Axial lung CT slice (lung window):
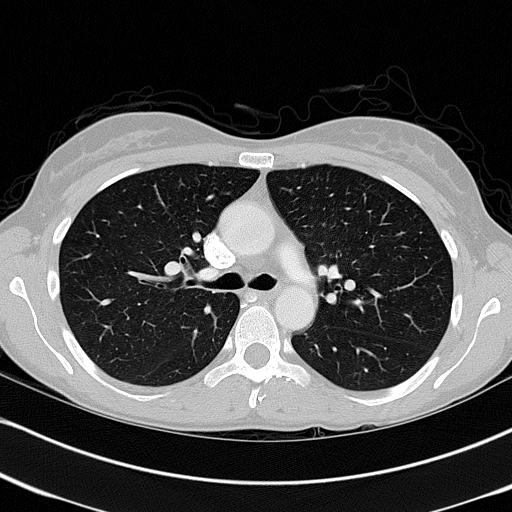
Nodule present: no